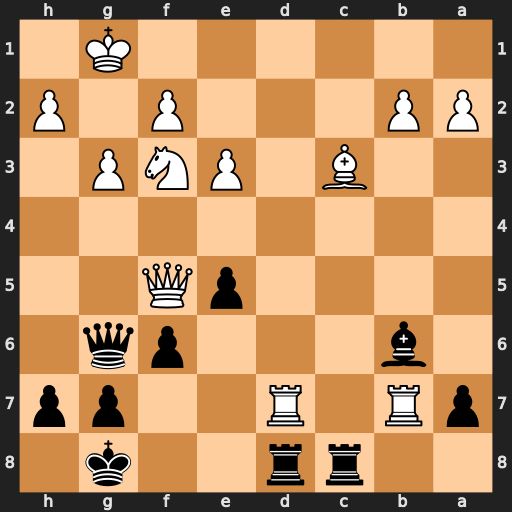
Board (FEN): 2rr2k1/pR1R2pp/1b3pq1/4pQ2/8/2B1PNP1/PP3P1P/6K1
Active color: b
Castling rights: -
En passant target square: -
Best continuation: Qxf5 Rxg7+ Kh8